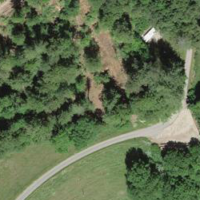
EUNIS habitat code: 44
Species observed at this site:
Platanthera bifolia
Campanula glomerata